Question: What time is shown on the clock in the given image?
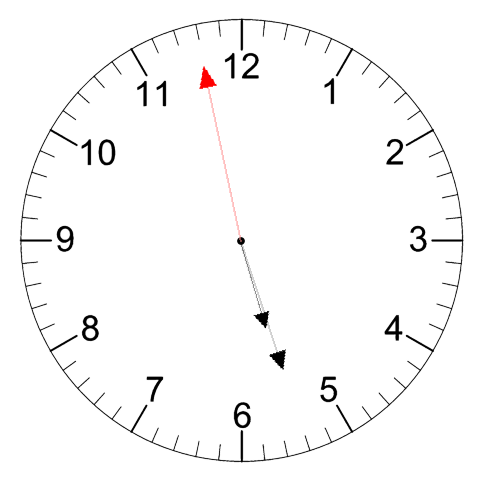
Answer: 05:26:58